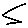
Label: zigzag